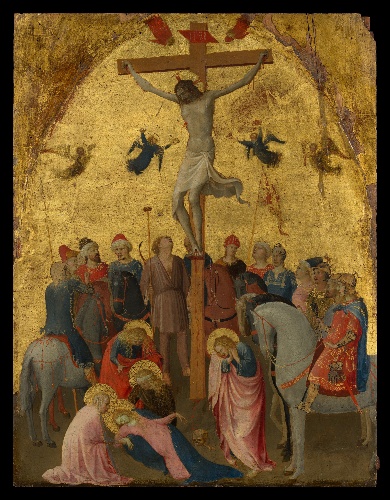
Title: The Crucifixion
Artist: Fra Angelico (Guido di Pietro)
Artist bio: Italian, Vicchio di Mugello ca. 1395–1455 Rome
Date: ca. 1420–23
Object type: Painting
Classification: Paintings
Medium: Tempera on wood, gold ground
Dimensions: 25 1/8 x 19 in. (63.8 x 48.3 cm)
Department: European Paintings
Credit line: Maitland F. Griggs Collection, Bequest of Maitland F. Griggs, 1943
Accession year: 1943
Repository: Metropolitan Museum of Art, New York, NY
Tags: Horses|Soldiers|Crucifixion|Skulls|Mary Magdalene|Angels|Christ|Virgin Mary